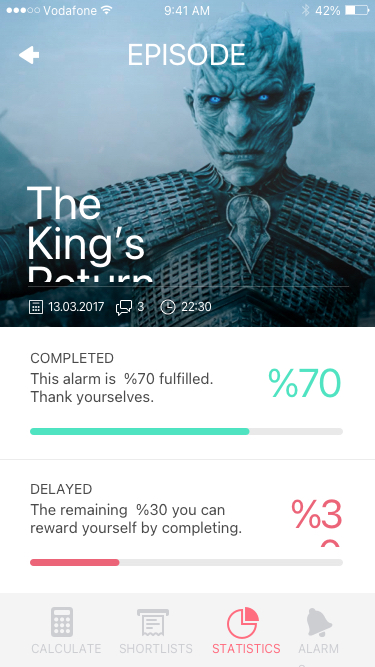
Text in this UI design:
The King’s Return
The remaining  %30 you can
reward yourself by completing.

DELAYED
%30
This alarm is  %70 fulfilled.
Thank yourselves.
COMPLETED
%70
22:30
3
13.03.2017
ALARMS
STATISTICS
SHORTLISTS
CALCULATE
EPISODE